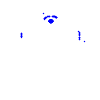
Particle: kaon